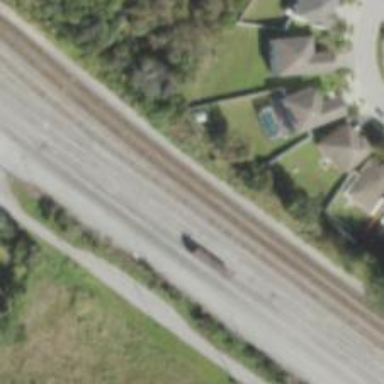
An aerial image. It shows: Railway track.